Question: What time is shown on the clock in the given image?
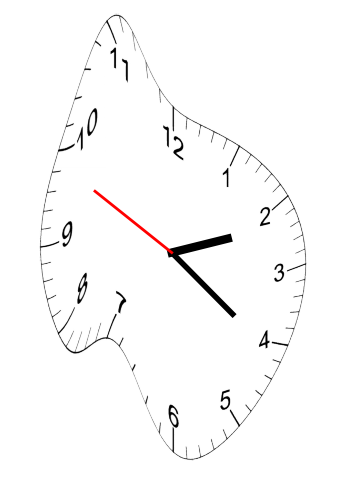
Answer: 02:20:49